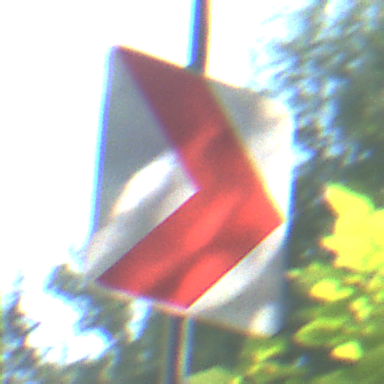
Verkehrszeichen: RichtungstafelnInKurvenKleinLinks
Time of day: Midday
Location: Outdoor (Suburban)
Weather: Clear
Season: NotSpecified
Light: Natural